Question: I am using Ant to create my documentation. I used '{@inheritDoc}' for methods such as 'equals', 'hashCode', and 'toString'. However, no description shows up for these methods. See screenshot:

Here is my Ant script:
'''
<project name="javadoc" default="javadoc.tool">
<description>
Provides JavaDoc.
</description>
<import file="build.xml" />
<property name="javadoc.dir" location="${build.dir}/javadoc" />
<property name="javadoc.failonerror" value="false" />
<target name="javadoc.tool" depends="compile" description="Generate JavaDoc.">
<mkdir dir="${javadoc.dir}" />
<javadoc classpathref="compile.classpath"
sourcepath="${src.dir}"
destdir="${javadoc.dir}"
author="true"
version="true"
use="true"
package="true"
overview="${src.dir}/overview.html"
windowtitle="${system.name} API"
doctitle="${system.name} API"
failonerror="${javadoc.failonerror}"
excludepackagenames="junit"
linksource="true" />
</target>
</project>
'''
How can I get descriptions for inherited methods to show up in the documentation? Your advice will be greatly appreciated. Thanks!
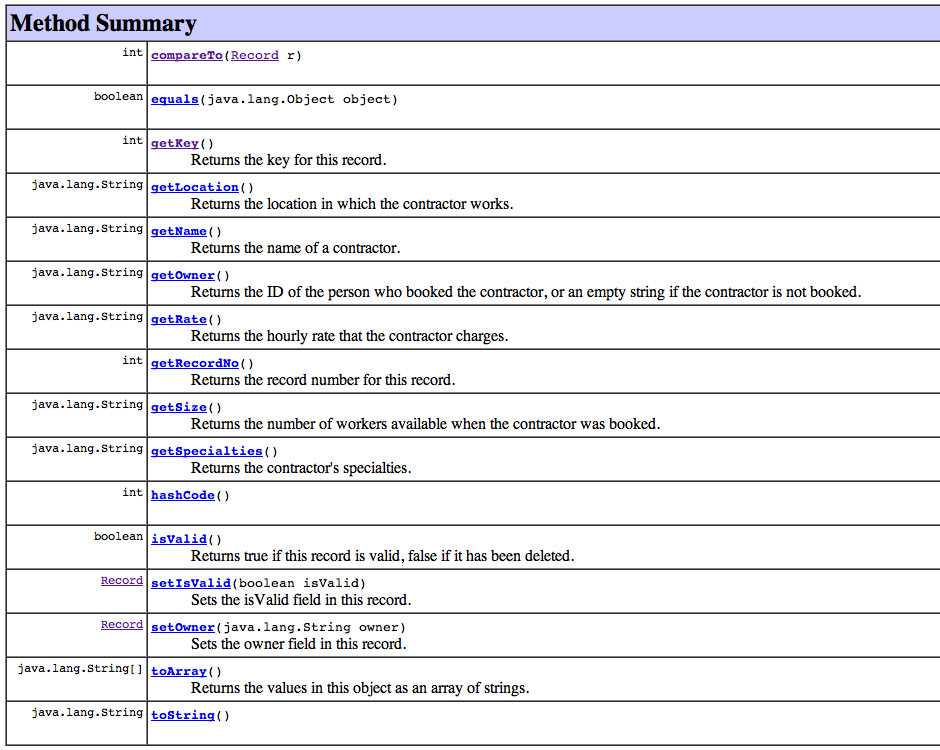
Answer: If you're trying to inherit the docs from the standard Java classes then you need to include JDK 'src.zip' in the sourcepath, I think.
That said, if your methods to something "unexpected", you should write your own docs anyway. If they don't, IMO you don't really the description for them.